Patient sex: M
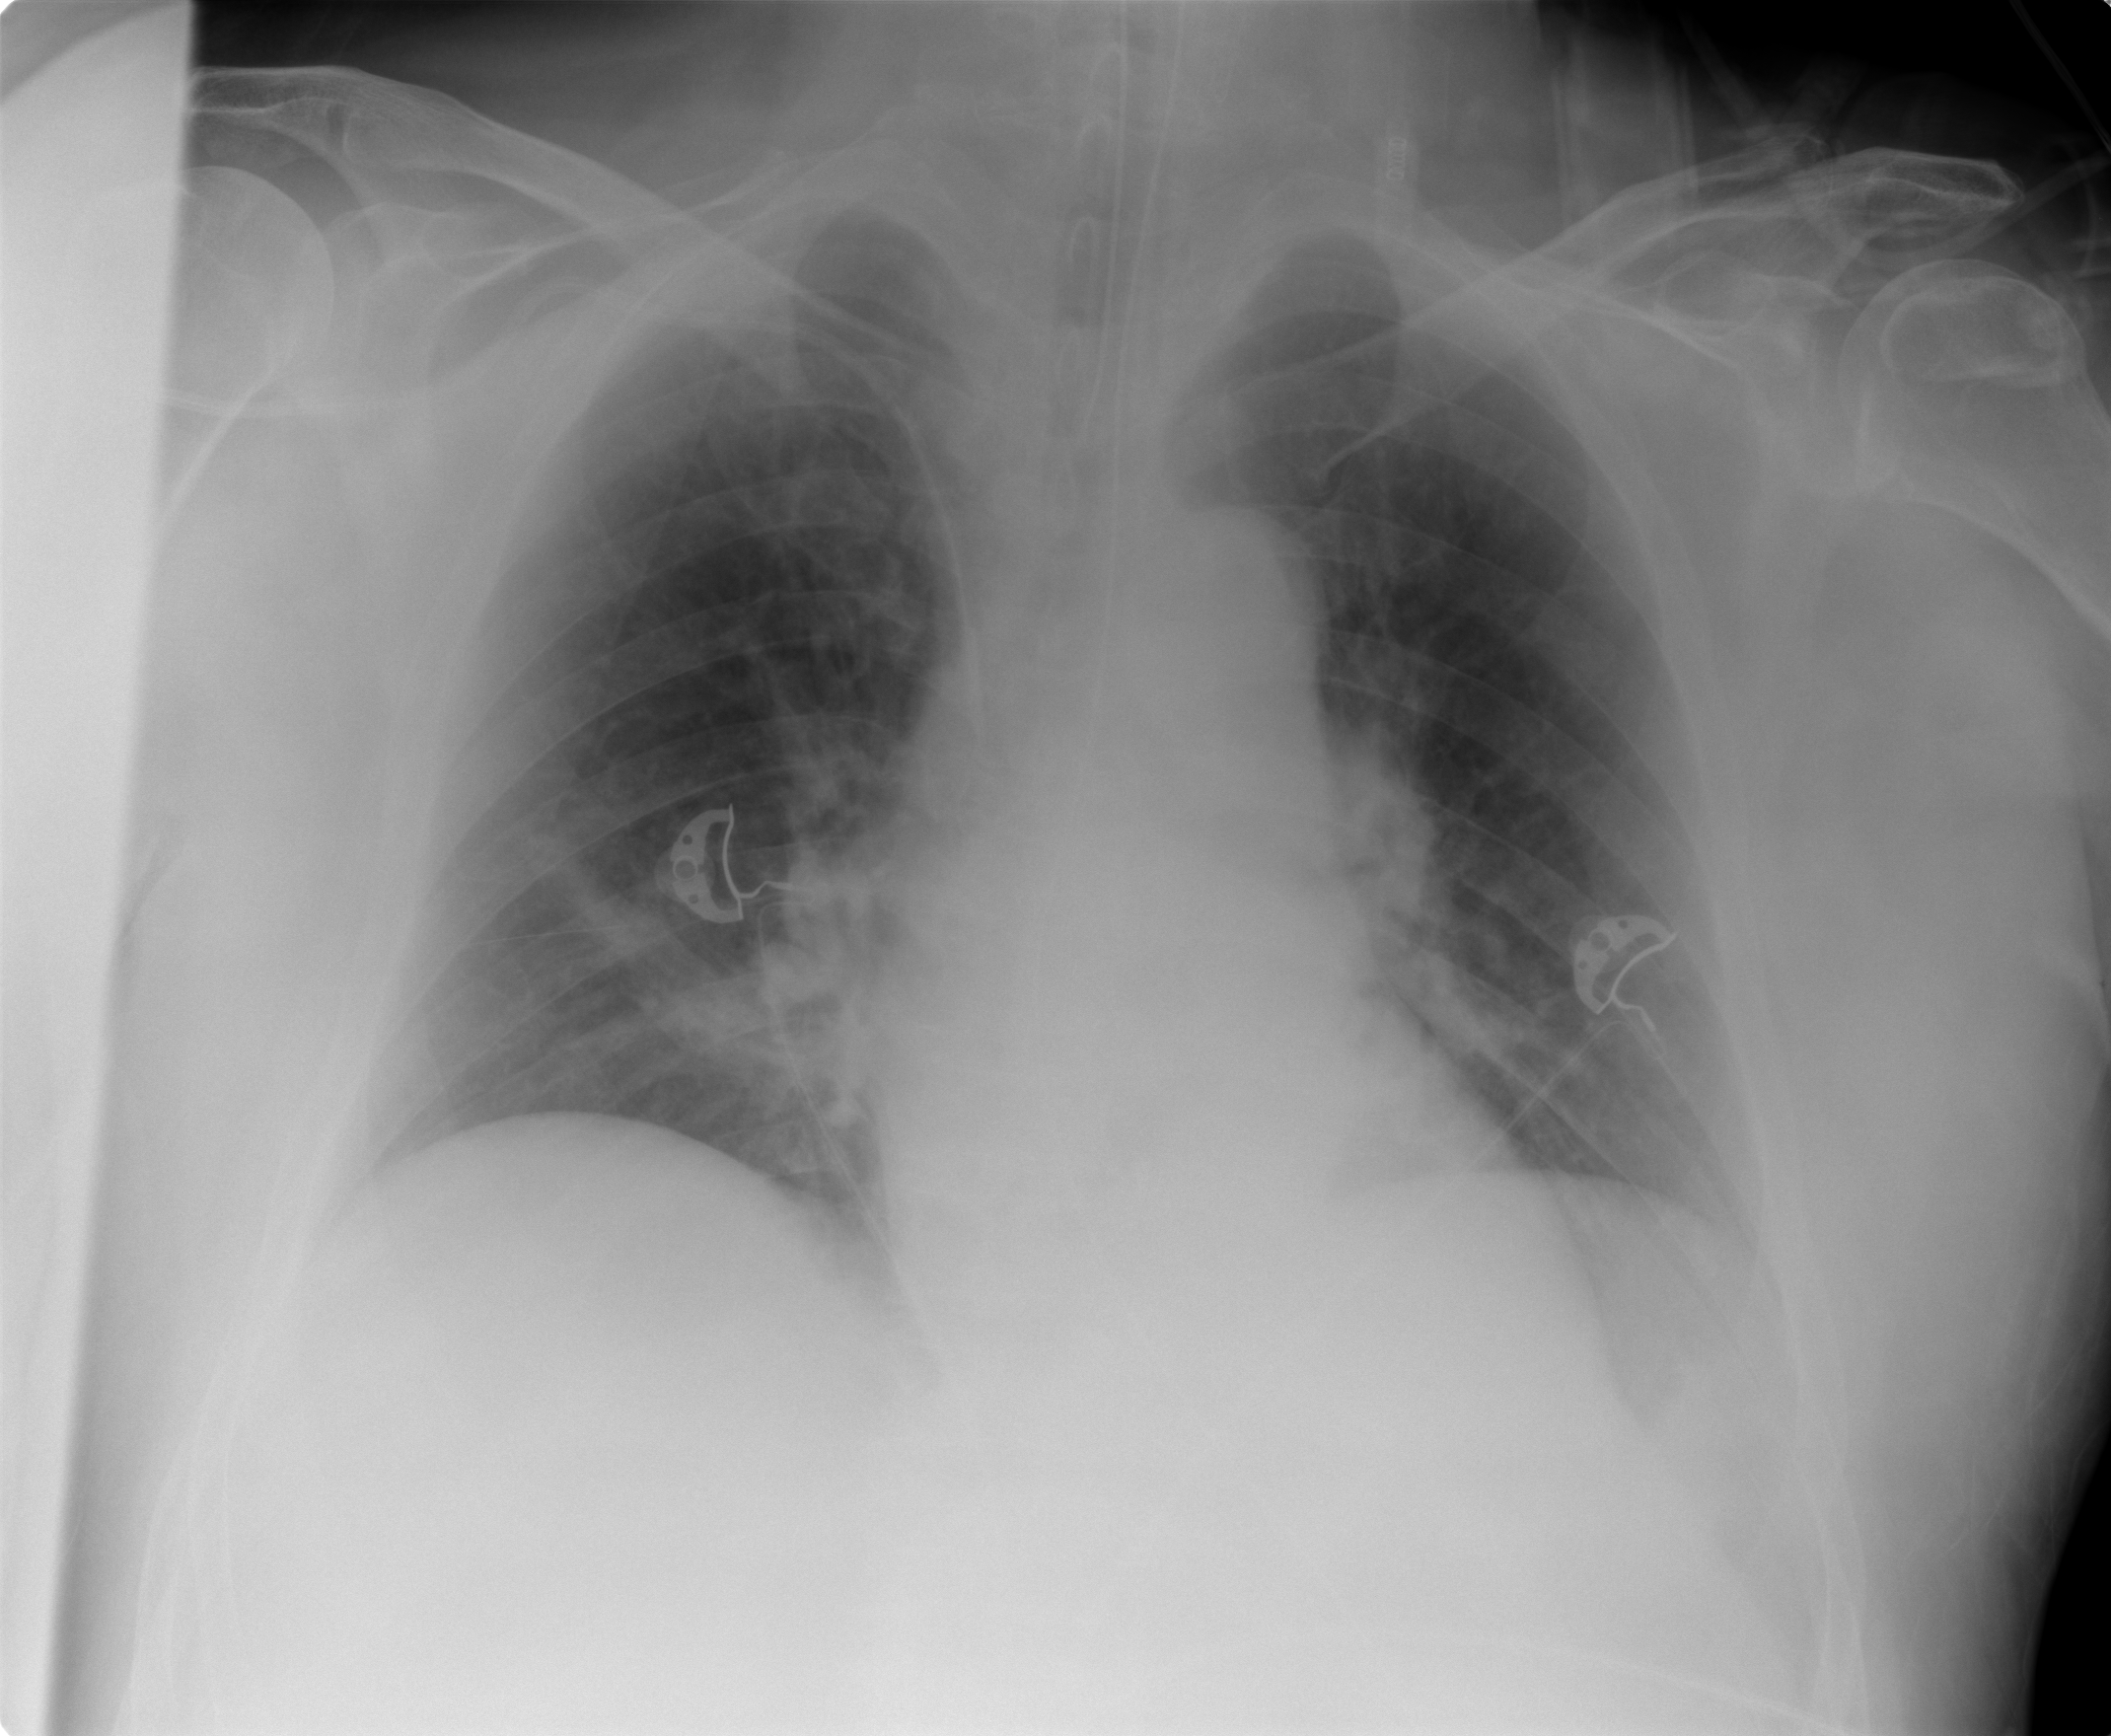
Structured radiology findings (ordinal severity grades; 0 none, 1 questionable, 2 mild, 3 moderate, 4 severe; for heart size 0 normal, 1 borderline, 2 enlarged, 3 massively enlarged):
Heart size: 0
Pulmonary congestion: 0
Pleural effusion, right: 0
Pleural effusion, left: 0
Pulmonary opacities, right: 1
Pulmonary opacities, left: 0
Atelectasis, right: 0
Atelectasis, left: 0